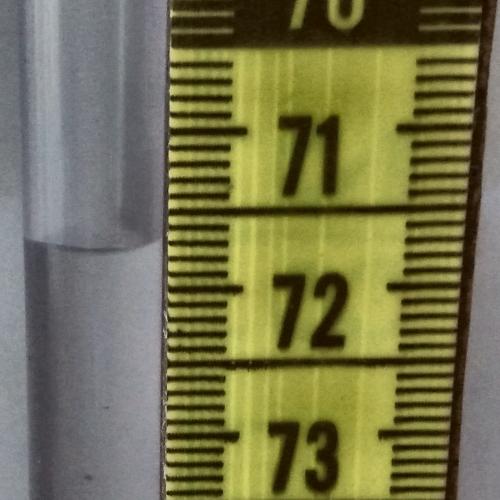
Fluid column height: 71.7 cm